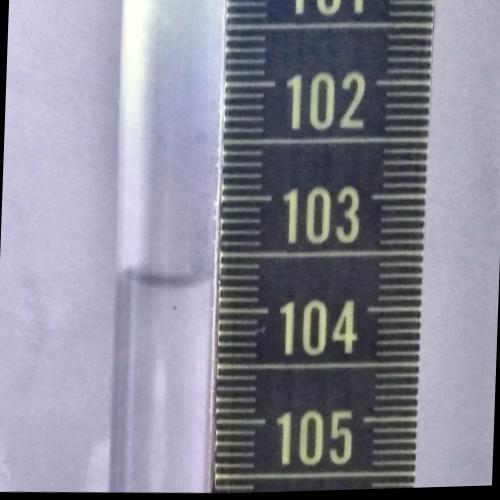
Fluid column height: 103.7 cm